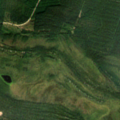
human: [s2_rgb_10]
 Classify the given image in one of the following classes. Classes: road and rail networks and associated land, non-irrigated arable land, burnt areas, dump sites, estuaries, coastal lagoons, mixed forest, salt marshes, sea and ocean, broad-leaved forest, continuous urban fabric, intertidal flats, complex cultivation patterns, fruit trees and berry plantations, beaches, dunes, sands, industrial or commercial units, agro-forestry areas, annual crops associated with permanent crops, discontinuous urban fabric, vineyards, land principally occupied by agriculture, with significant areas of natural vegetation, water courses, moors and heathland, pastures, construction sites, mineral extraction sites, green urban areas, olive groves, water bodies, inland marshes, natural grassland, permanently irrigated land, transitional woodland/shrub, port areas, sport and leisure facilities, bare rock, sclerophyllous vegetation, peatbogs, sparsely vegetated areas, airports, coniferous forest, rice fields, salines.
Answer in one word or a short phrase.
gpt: coniferous forest, mixed forest, transitional woodland/shrub